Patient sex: F
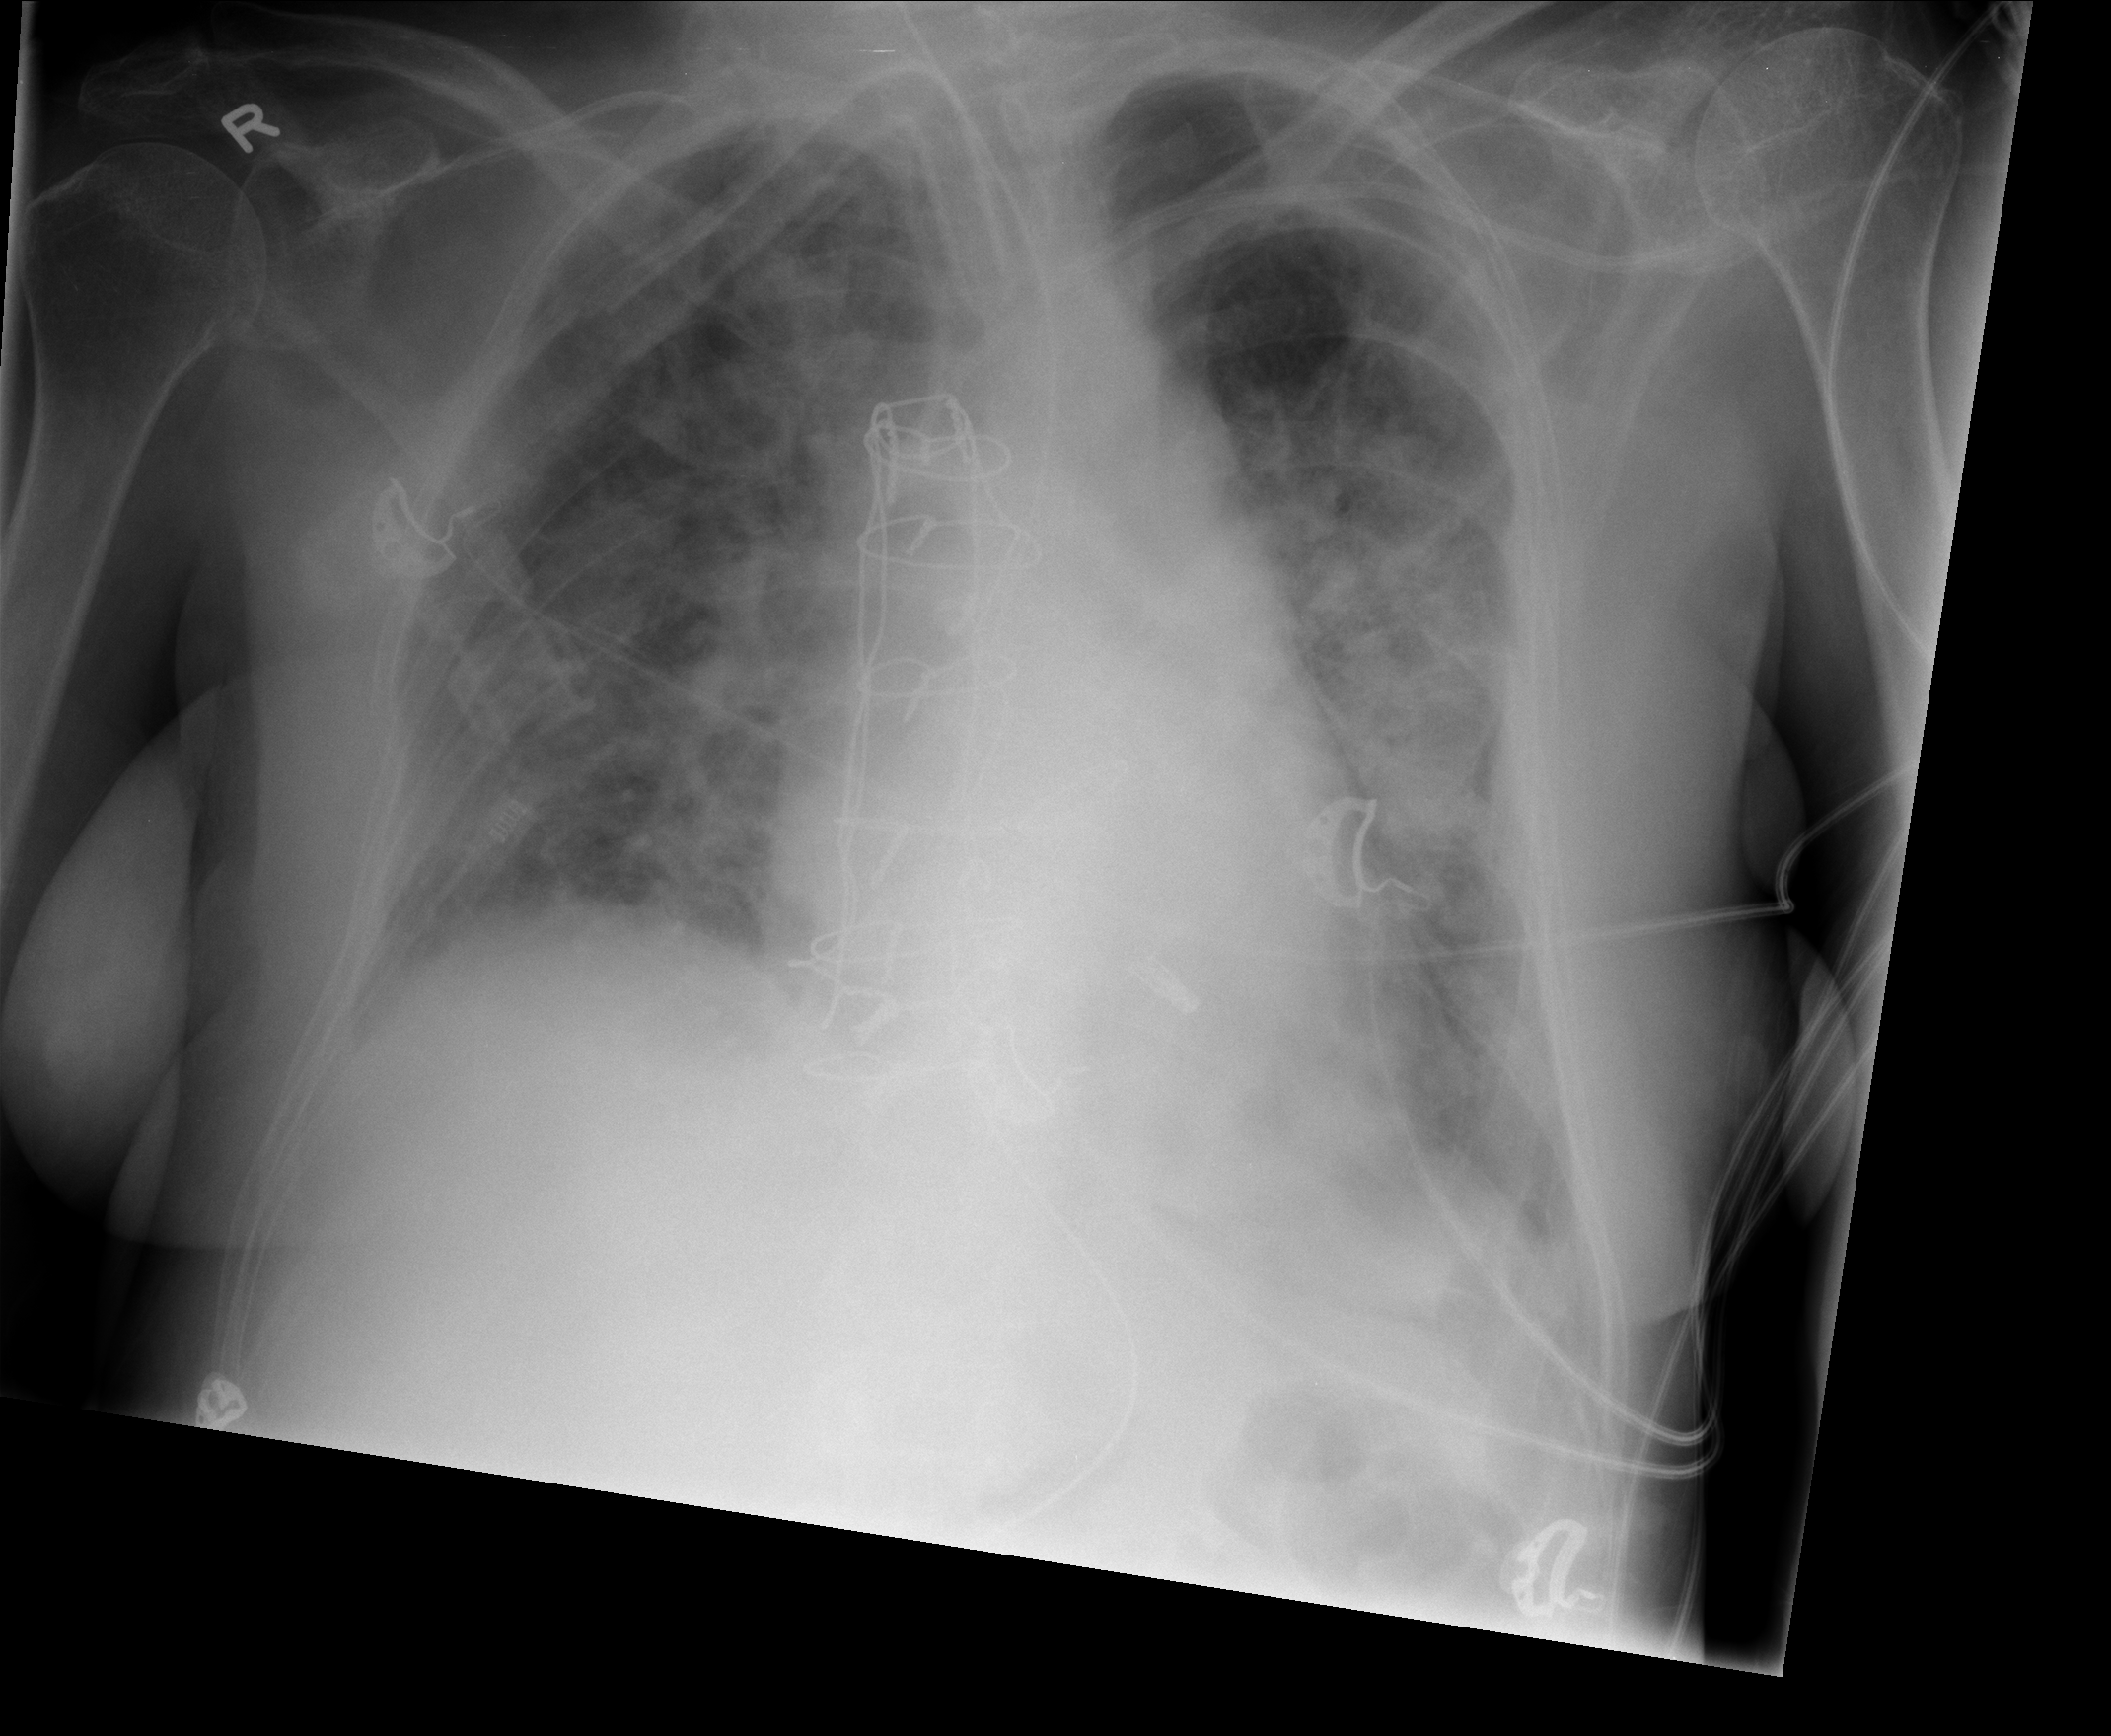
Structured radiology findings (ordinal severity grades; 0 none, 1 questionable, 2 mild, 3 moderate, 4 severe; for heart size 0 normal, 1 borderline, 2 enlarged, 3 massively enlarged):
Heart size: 0
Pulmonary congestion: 3
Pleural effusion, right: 2
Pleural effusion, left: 2
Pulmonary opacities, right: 3
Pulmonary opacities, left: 2
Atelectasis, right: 0
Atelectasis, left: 2